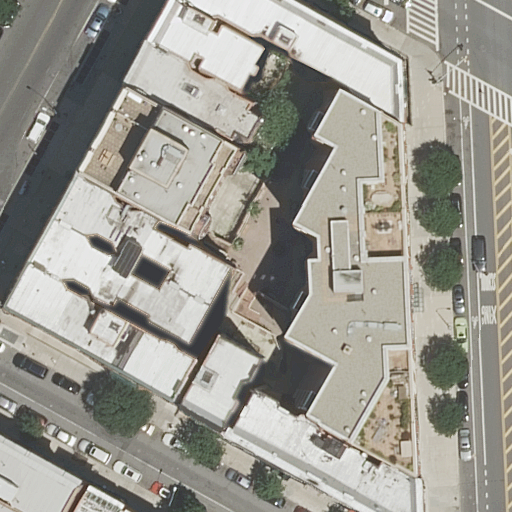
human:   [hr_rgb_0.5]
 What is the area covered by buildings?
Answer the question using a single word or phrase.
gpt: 4459m2

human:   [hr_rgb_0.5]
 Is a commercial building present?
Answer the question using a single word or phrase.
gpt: no

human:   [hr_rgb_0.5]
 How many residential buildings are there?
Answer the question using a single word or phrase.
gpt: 14

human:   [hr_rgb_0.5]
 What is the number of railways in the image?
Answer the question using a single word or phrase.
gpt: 0

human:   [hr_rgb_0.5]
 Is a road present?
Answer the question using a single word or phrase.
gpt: yes

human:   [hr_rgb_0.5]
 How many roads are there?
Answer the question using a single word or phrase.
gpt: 7

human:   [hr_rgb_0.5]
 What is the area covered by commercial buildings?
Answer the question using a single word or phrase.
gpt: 0m2

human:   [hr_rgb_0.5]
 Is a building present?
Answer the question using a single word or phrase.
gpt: yes

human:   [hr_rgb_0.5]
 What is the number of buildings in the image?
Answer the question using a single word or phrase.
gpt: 14

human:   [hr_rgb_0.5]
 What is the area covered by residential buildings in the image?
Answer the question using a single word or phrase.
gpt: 4459m2

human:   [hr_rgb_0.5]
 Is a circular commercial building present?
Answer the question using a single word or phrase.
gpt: no

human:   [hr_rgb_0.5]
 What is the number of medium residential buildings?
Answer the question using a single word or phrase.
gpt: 9

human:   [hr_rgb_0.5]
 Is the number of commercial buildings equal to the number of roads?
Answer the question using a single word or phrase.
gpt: no

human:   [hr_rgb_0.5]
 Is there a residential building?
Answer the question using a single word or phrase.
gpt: yes

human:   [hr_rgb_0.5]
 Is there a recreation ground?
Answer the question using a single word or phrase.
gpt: no

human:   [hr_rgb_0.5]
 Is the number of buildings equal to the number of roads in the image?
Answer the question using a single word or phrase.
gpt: no

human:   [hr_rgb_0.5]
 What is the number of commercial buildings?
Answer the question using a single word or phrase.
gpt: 0

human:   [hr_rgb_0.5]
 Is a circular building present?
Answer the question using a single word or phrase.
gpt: no

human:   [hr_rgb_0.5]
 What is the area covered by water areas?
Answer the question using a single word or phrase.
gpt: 0m2

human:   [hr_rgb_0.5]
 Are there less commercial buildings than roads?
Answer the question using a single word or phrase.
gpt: yes

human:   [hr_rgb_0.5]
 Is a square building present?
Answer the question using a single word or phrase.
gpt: no

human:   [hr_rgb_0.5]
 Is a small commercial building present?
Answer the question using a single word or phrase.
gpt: no

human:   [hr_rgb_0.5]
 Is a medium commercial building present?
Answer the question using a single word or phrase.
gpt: no

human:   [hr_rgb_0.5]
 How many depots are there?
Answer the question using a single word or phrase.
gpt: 0

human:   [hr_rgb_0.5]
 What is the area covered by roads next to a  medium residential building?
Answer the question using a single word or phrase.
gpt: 0m2

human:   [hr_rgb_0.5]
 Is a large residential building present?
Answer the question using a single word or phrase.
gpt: yes

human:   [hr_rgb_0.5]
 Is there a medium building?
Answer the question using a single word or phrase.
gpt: yes

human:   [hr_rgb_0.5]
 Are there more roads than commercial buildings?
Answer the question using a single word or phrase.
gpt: yes

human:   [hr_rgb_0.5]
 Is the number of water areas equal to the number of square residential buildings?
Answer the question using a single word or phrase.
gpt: yes

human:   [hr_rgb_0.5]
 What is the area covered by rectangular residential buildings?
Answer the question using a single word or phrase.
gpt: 404m2

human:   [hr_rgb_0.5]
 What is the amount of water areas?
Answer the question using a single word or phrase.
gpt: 0

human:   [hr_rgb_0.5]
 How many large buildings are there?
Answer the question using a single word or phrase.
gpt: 2

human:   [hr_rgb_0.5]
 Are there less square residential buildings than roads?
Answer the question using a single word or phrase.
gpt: yes

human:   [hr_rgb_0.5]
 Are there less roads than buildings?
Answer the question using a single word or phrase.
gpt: yes

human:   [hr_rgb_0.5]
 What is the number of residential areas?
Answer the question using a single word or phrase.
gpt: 0

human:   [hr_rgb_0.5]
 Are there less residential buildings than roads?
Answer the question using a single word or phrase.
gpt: no

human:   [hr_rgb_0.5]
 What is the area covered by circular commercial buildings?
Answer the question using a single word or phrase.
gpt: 0m2

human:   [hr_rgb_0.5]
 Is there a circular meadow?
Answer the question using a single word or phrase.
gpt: no

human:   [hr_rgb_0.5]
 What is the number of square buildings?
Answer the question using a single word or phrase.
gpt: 0

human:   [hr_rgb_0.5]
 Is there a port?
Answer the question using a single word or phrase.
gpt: no

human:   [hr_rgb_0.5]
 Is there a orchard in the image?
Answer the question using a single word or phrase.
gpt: no

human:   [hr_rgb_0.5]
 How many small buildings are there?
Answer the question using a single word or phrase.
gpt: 3

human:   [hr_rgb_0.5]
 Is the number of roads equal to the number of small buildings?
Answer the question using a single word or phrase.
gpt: no

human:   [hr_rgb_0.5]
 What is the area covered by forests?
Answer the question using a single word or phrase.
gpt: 0m2

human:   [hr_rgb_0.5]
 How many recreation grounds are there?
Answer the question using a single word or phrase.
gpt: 0

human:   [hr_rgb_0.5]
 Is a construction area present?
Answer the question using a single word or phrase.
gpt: no

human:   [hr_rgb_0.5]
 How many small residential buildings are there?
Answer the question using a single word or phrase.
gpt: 3

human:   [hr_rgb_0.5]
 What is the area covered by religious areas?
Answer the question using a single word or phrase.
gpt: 0m2

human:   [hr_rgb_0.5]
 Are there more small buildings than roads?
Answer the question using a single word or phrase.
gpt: no

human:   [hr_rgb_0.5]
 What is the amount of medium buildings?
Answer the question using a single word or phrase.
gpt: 9

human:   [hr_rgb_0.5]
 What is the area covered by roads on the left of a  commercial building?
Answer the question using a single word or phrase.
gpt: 0m2

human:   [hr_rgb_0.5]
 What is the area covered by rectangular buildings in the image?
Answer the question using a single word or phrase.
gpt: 404m2

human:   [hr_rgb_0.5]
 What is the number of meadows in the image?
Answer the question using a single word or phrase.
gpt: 0

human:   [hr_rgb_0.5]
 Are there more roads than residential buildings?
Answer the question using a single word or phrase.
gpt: no

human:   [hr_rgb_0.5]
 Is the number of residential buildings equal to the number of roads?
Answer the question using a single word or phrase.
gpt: no

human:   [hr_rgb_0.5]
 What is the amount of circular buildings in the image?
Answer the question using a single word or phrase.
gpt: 0

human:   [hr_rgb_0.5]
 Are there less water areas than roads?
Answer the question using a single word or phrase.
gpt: yes

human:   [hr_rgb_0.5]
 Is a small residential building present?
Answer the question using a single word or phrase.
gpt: yes

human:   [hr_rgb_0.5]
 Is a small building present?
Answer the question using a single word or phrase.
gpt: yes

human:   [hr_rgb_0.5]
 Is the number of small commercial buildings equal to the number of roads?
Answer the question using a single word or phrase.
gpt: no

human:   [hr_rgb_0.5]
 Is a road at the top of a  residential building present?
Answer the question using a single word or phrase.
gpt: yes

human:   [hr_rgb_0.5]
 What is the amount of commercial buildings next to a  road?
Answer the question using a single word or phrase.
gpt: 0

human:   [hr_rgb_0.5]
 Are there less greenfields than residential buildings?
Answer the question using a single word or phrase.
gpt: yes

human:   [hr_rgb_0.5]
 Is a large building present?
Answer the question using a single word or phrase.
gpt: yes